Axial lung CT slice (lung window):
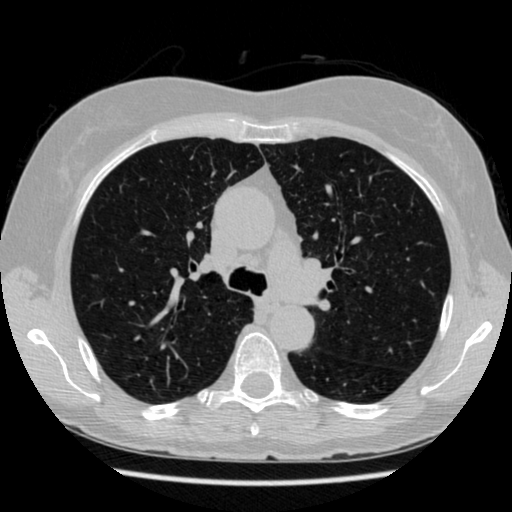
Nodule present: no